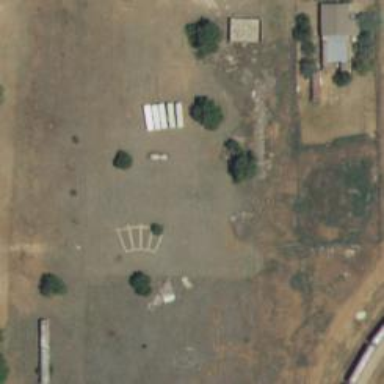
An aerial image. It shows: Shooting range on leisure land pitch.